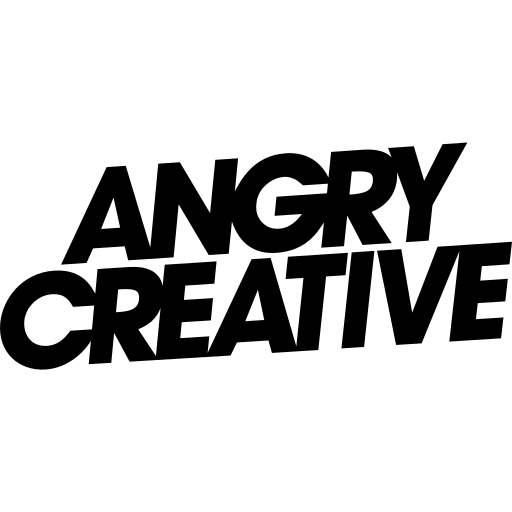
Tags: icon, FontAwesome, fa-icon, brand, angrycreative